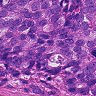
Metastatic tissue present: yes